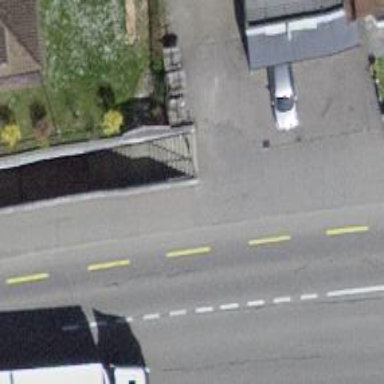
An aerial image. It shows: Concrete steps.